Question: i'm trying to build an app for android. I have a list of android cards inside a recycler view. An example:

Near the Title, Album and Year on the left i have inserted a Imageview space of 100dp x 100dp. The structure of Xml is this <URL>
All the information are in a simple db in sqlite inside the app. I have some images saved in '/sdcard/my_app_name' with a progressive number '1.jpg, 2.jpg, ecc...' where the number is the row inside the db. Now how can i put this images in every card? I have tried to write inside
'''
dbHelper = new DBHelper(getApplicationContext());
Cursor cursor = dbHelper.getDisks();
cursor.moveToFirst();
...
ImageView iv = (Imageview)find
while(!cursor.isAfterLast()){
count++;
String artist = cursor.getString(cursor.getColumnIndex(DBHelper.COL_ARTIST));
...
AlbumCard albumCard = new AlbumCard(0, artist, album, year);
String path = "sdcard/Warehouse_app/" + count + ".jpg";
iv.setImageDrawable(Drawable.createFromPath(path));
list.add(albumCard);
cursor.moveToNext();
}
'''
But the 'iv.setImage' give me an 'null pointer exception. How can i resolve this problem? Thank you for all.
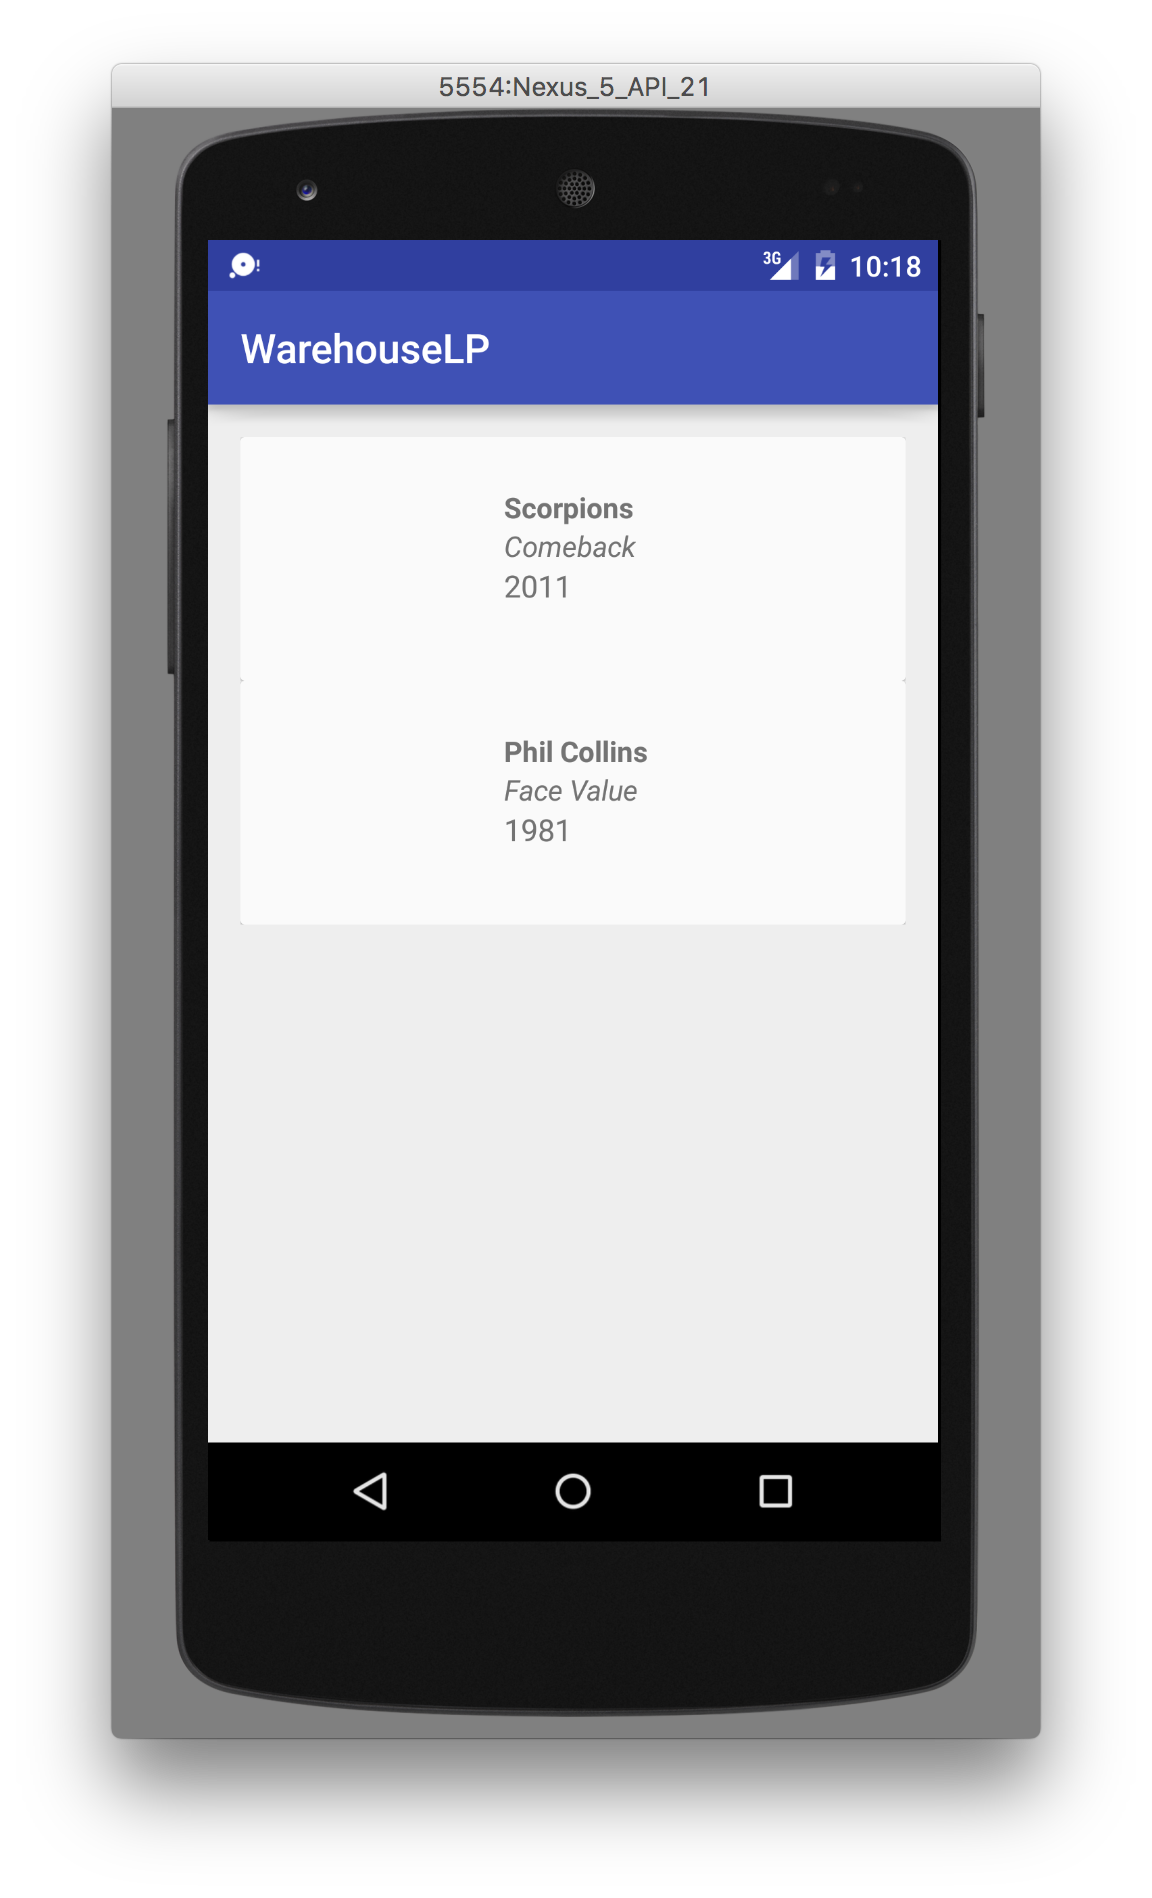
Answer: NullPointerException means that Drawable.createFromPath(path) returns null, there is a problem with the path.
You should get a sdcard path this way
'''
String path = Environment.getExternalStorageDirectory().getAbsolutePath()
+ File.separator + "Warehouse_app"
+ File.separator + count + ".jpg";
'''
Then maybe you should check for this file to exist :
'''
File checkIfFileExists = new File(path);
if(File.exist()){
iv.setImageDrawable(Drawable.createFromPath(path));
}
'''
Forgot : you should add the permission in AndroidManifest
'''
<uses-permission android:name="android.permission.READ_EXTERNAL_STORAGE" />
'''